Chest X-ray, PA view. Patient: 39 years old, sex M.
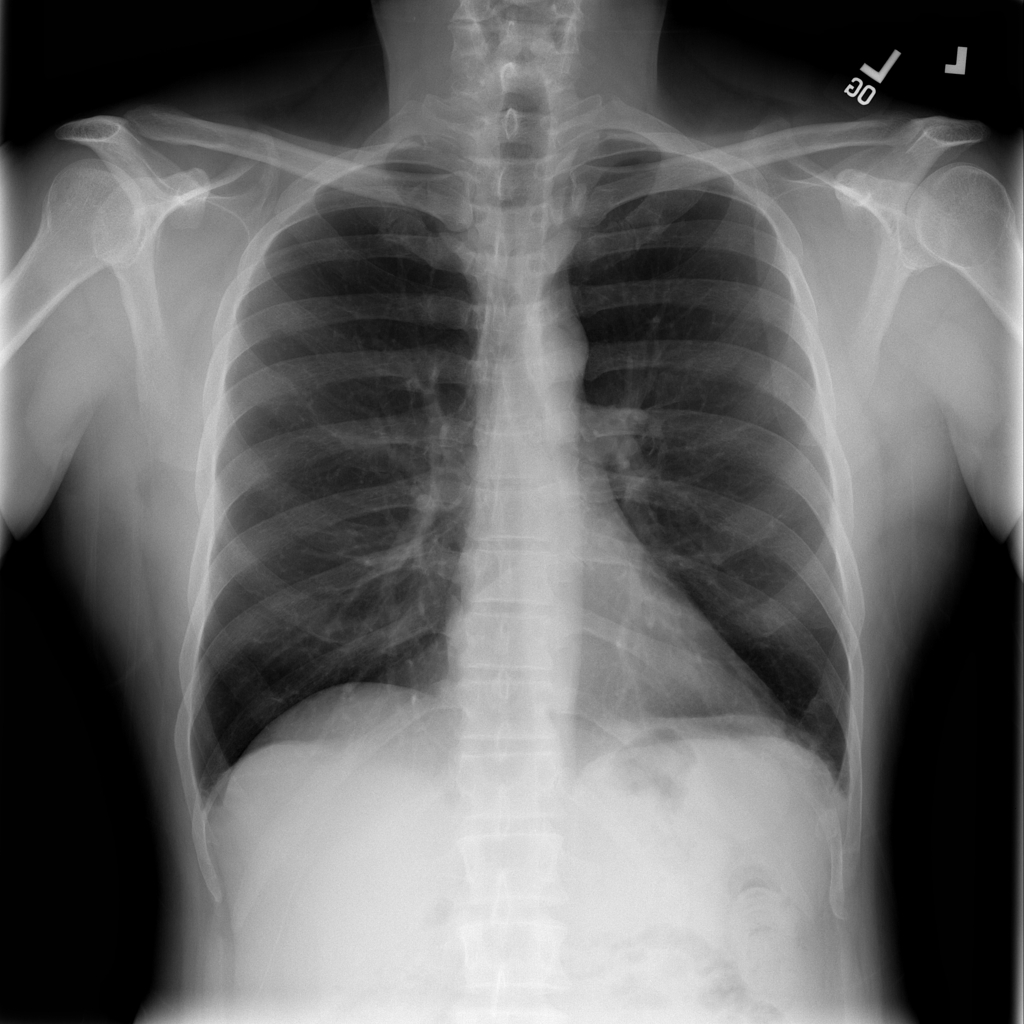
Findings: No Finding